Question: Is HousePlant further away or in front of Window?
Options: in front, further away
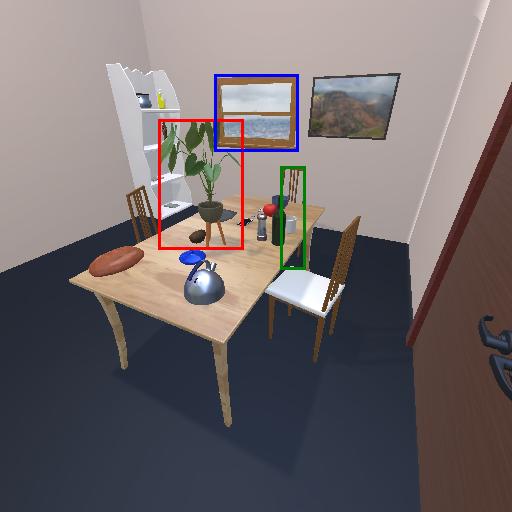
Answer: in front